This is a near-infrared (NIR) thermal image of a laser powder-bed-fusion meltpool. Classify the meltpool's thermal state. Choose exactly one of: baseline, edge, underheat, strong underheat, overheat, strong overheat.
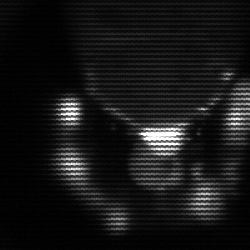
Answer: edge